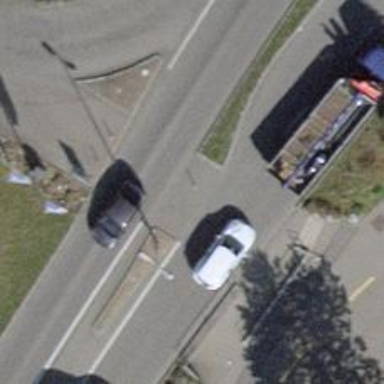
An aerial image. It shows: Unmarked crossing with pedestrian island.